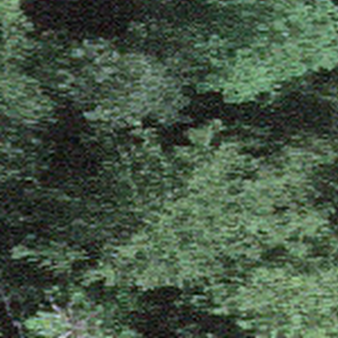
Label: other